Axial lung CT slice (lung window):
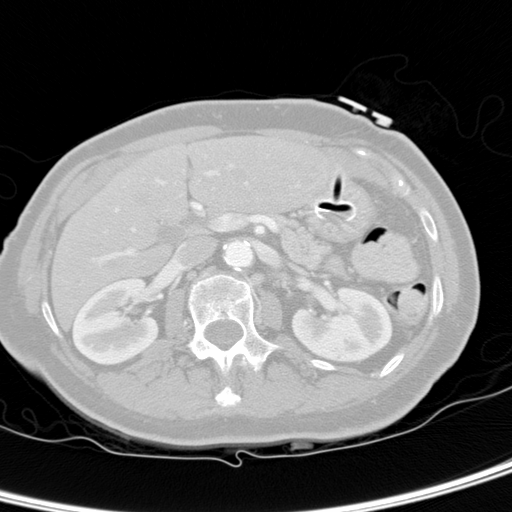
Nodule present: no